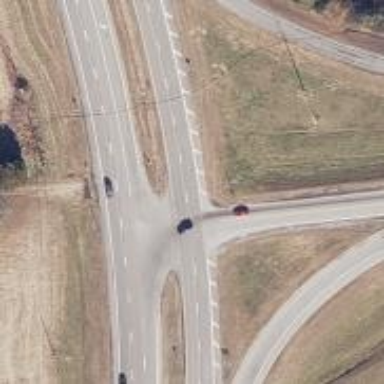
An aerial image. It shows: Asphalt road with dual carriageways at trunk level.